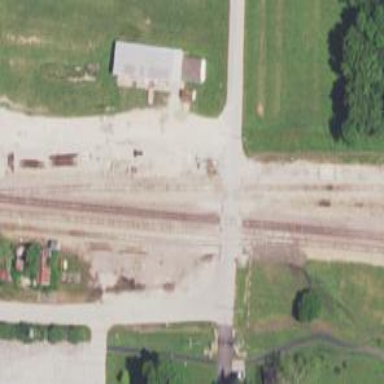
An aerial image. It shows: Level crossing along the railway.